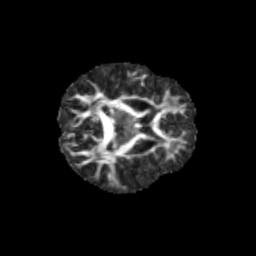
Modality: FA
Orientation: axial
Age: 13
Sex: female
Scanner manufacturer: siemens
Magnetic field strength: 3 T
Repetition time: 3.8 s
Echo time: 0.07 s